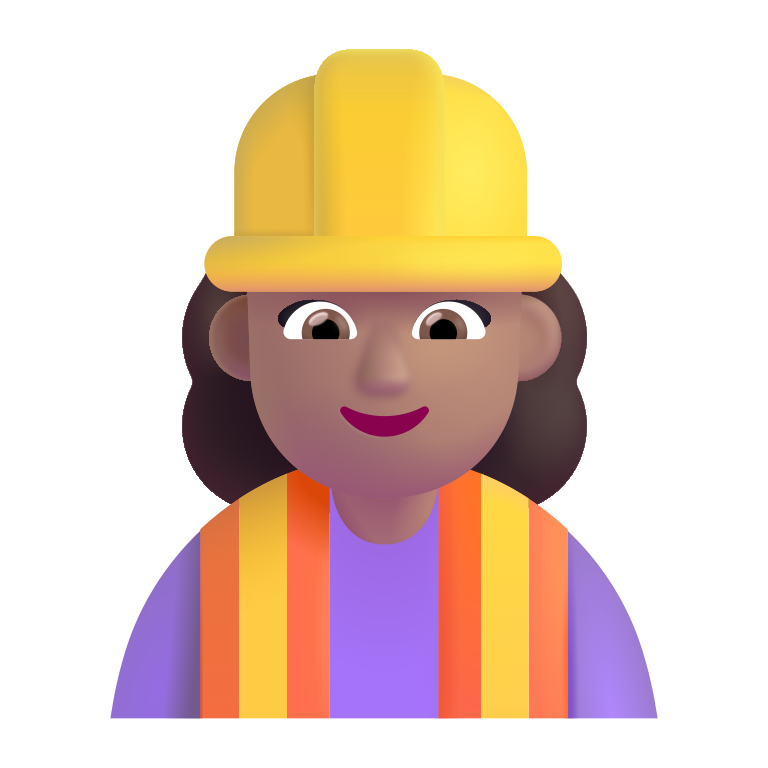
woman construction worker color